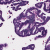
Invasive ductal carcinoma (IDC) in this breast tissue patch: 0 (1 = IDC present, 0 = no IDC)